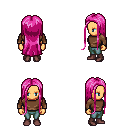
a pixel art fantasy rpg character, female body template, human, tanned skin, brown long-sleeve shirt, teal pants, pink extra-long hairstyle, maroon shoes, four views (front, back, left, right), 2x2 character sprite sheet, small pixel art, hard edges, no anti-aliasing